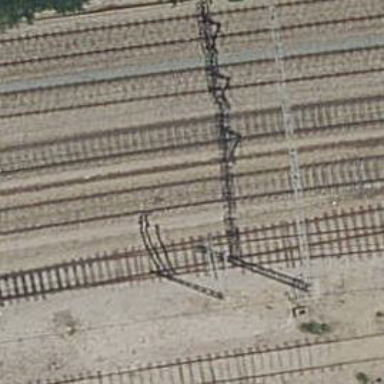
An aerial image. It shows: Railway yard with electrified contact lines.